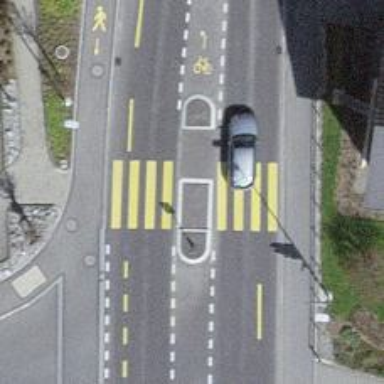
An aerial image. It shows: Footway located on traffic island.